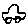
Label: car